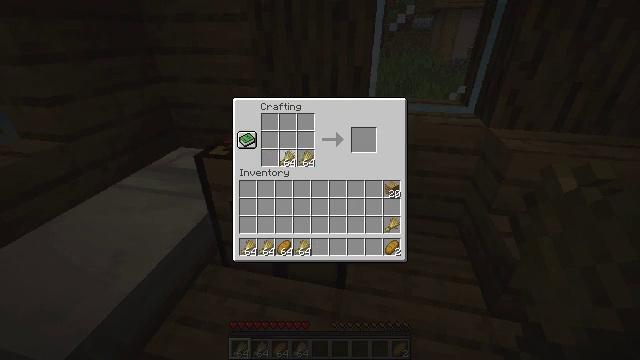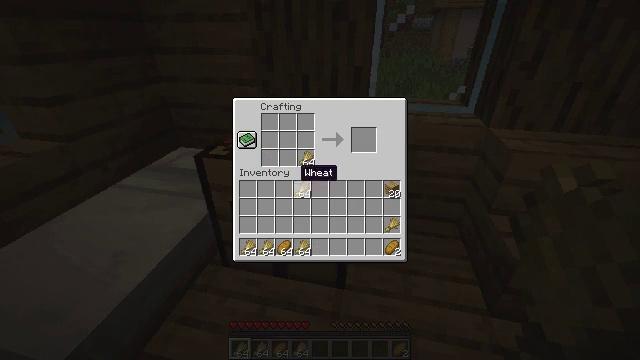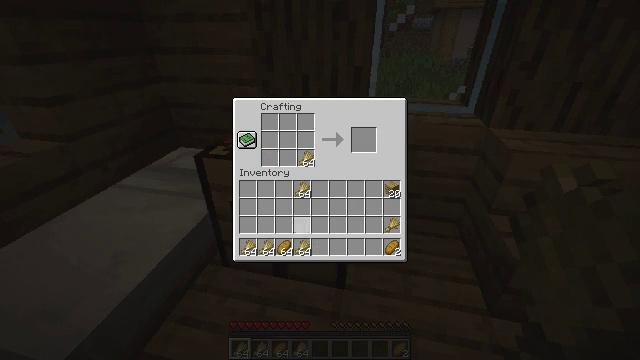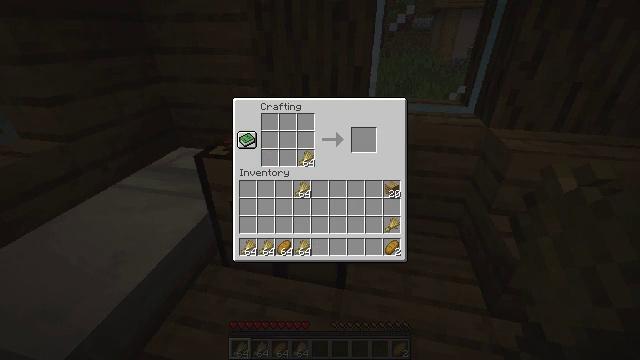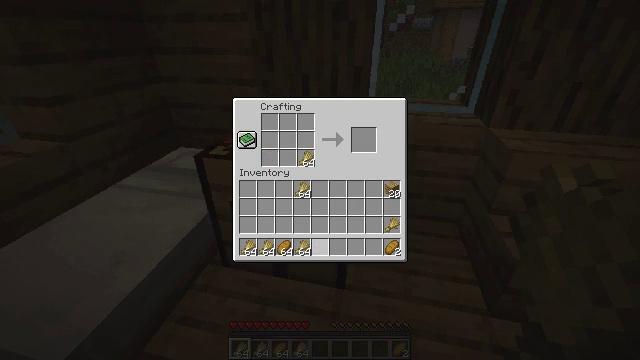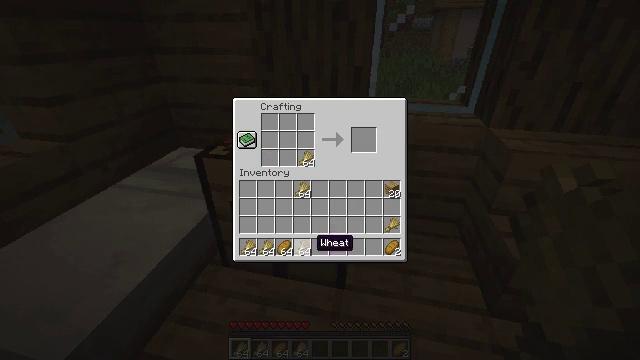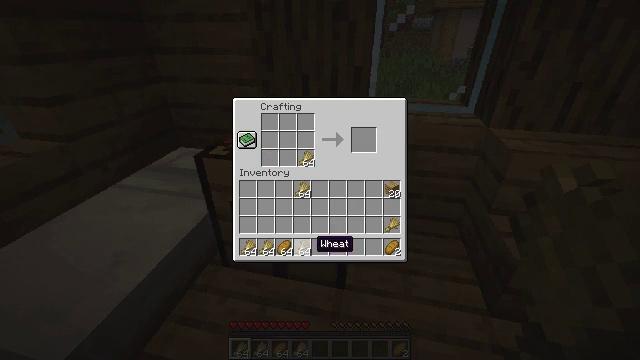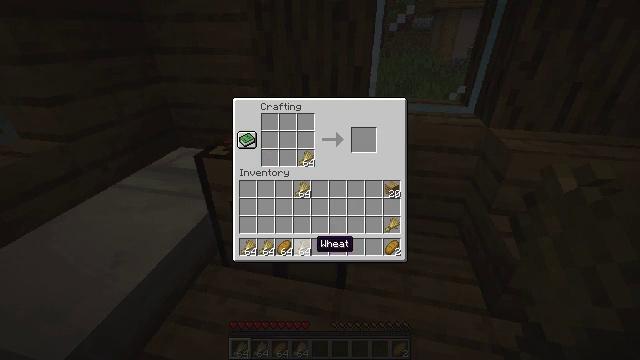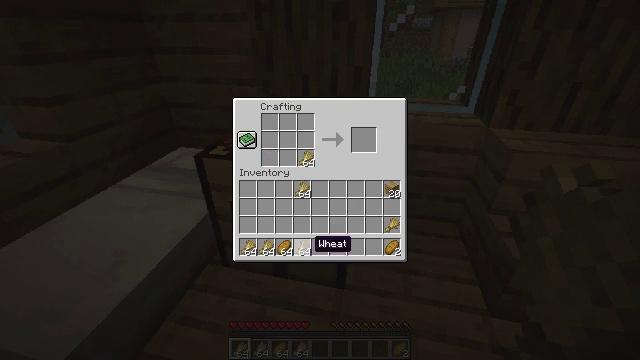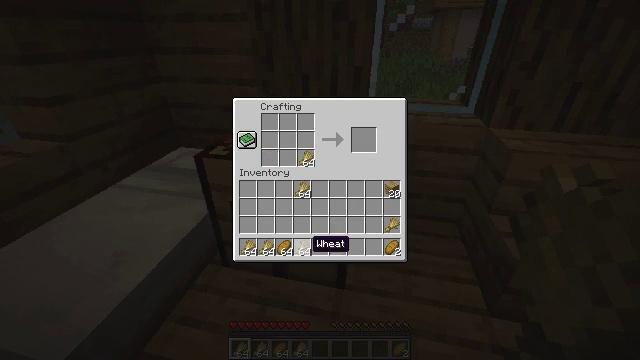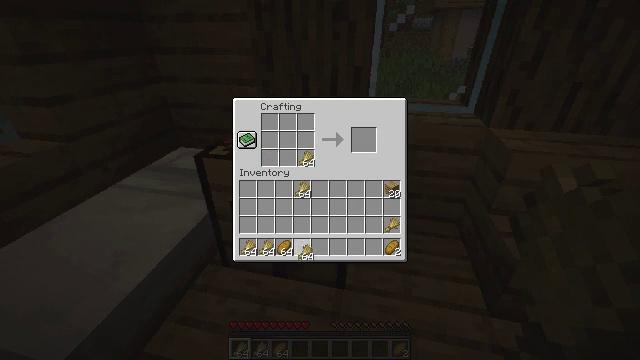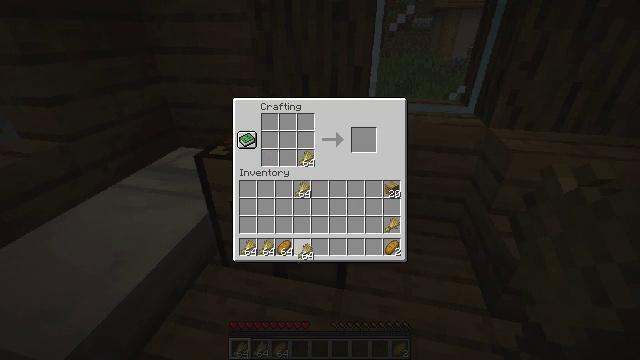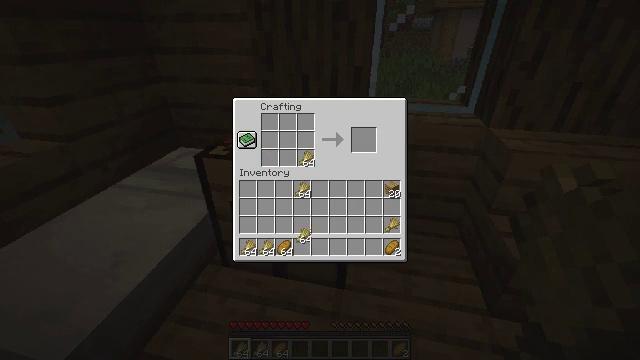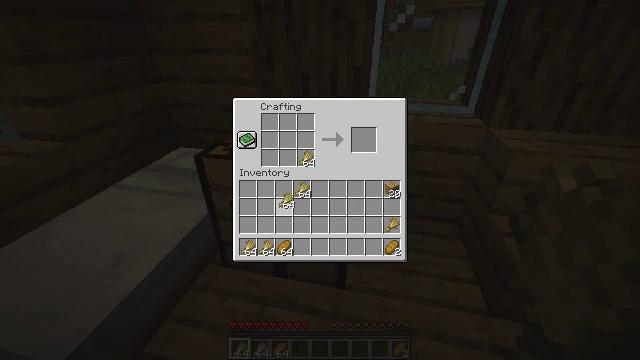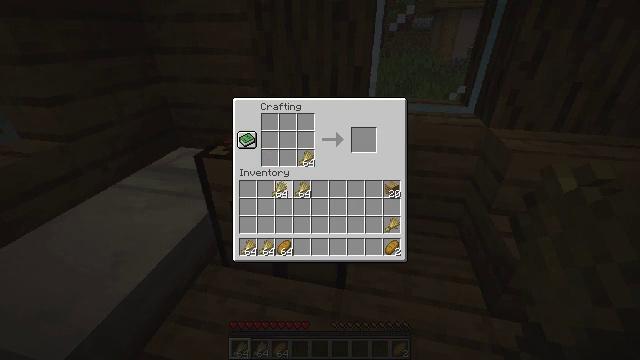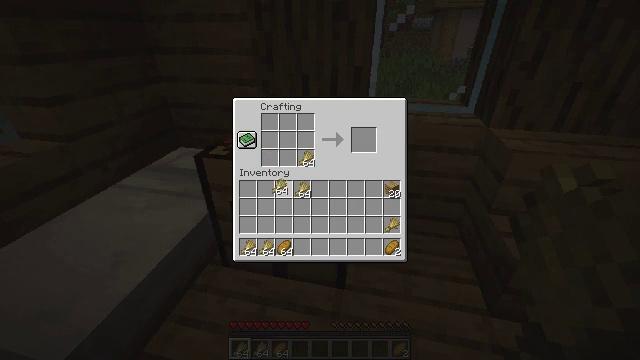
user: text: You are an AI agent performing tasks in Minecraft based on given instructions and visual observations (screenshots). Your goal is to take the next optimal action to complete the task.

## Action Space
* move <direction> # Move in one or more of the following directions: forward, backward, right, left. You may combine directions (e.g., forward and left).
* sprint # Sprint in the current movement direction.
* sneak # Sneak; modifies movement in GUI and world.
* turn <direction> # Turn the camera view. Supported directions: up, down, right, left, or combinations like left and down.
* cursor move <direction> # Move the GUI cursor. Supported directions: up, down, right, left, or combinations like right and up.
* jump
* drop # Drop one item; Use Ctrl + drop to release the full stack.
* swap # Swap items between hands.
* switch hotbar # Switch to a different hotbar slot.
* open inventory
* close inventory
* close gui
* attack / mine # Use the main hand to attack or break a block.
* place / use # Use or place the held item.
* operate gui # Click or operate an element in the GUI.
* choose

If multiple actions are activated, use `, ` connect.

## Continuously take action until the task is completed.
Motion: motion action
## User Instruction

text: Open the crafting table to craft bread with wheat.
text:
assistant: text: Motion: cursor move down
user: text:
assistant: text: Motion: cursor move right and down
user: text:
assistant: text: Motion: cursor move down
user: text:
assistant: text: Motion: no_op
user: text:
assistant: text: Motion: cursor move down
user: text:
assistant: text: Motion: no_op
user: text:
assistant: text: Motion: no_op
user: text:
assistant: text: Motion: no_op
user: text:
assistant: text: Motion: no_op
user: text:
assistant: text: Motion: operate gui
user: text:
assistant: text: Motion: operate gui
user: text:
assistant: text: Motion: cursor move up
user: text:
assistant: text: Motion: cursor move left and up
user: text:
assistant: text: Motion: cursor move up
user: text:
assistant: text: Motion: no_op
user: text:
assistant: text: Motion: no_op
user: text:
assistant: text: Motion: no_op
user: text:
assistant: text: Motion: no_op
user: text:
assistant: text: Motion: no_op
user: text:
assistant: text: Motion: cursor move up
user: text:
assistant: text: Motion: no_op
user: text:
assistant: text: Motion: no_op
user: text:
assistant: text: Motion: no_op
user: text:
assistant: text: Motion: operate gui
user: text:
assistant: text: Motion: operate gui
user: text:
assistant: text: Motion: operate gui
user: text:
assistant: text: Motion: no_op
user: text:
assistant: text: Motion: no_op
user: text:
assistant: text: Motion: cursor move right and down
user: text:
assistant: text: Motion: cursor move down